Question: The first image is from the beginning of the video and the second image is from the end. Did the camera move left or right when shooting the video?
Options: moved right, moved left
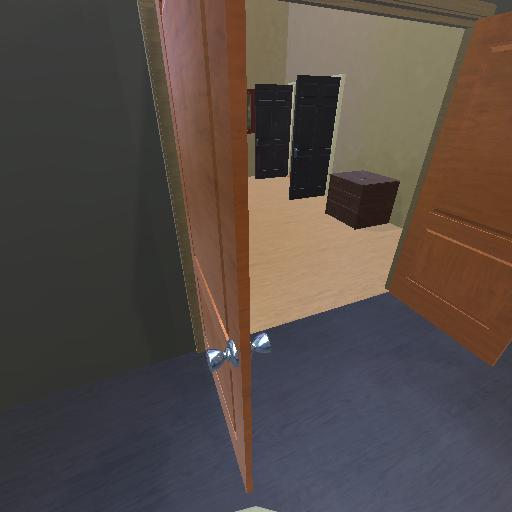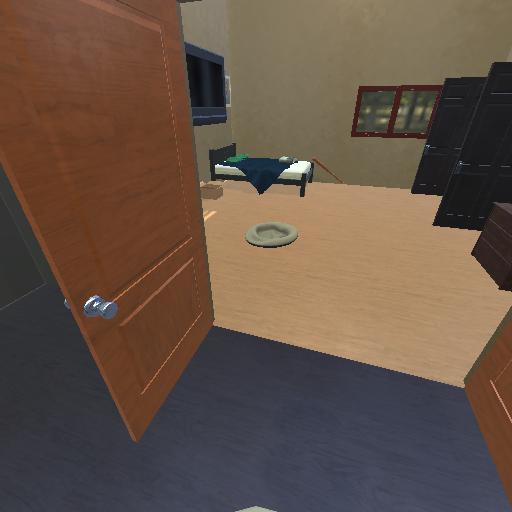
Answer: moved right